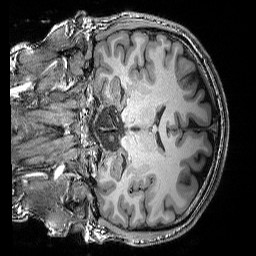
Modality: T1w
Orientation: coronal
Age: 25
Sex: male
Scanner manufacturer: siemens
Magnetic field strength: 3 T
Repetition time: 2.25 s
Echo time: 0.00418 s